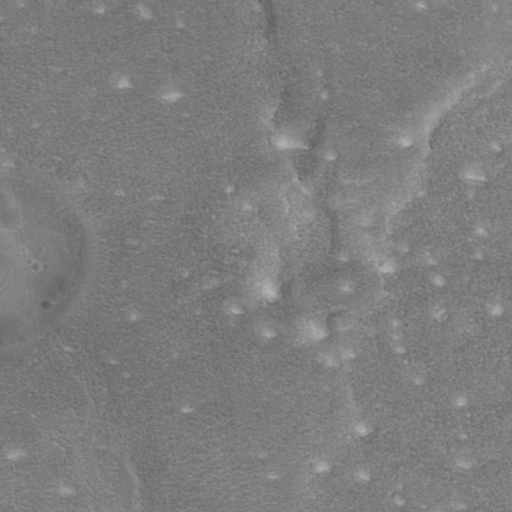
Objects detected: cone, cone